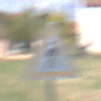
Verkehrszeichen: FussgaengerRechts
Umgebung: Outdoor, Suburban
Tageszeit: MorningAfternoon
Wetter: PartlyCloudy
Licht: Natural
Jahreszeit: NotSpecified
Kontrast: HighContrast